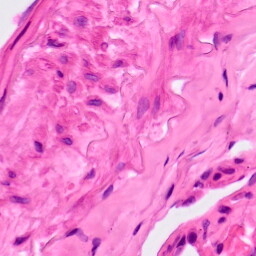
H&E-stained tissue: Lung